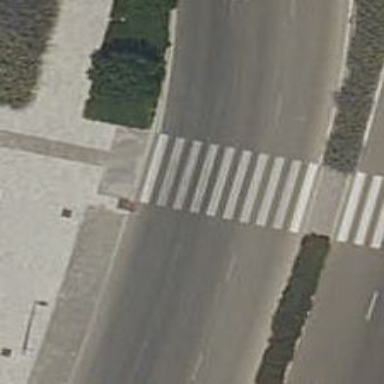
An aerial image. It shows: Uncontrolled crossing on the road.